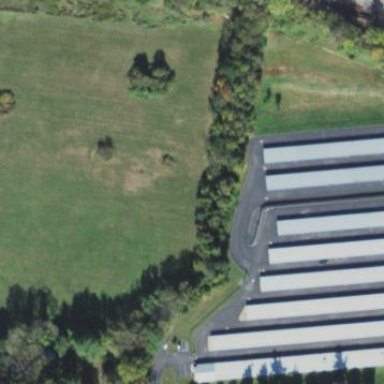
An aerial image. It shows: Self-storage area.